Question: I'm trying to create a custom navigation bar with title and two custom baritems.
What I've done so far:
1. subclass a UINavigationBar
2. override '-(void) drawRect:(CGRect)rect' method, to draw image as a background
Now I get stuck when making right bar button item.
In my CustomBar class I've overriden 'pushNavigationItem' method as follows:
'''
- (void)pushNavigationItem:(UINavigationItem *)item animated:(BOOL)animated {
[super pushNavigationItem:item animated:NO];
item.rightBarButtonItem.customView.frame = CGRectMake(250, 5, 60,30);
}
'''
and in my view controller I've done something like:
'''
UIBarButtonItem *barButton = [[UIBarButtonItem alloc] initWithCustomView:myButton];
self.navigationController.navigationItem.rightBarButtonItem = barButton;
[self.navigationController.navigationBar pushNavigationItem:self.navigationItem animated:NO]
'''
but I always get SIGABRT when calling
'''
[super pushNavigationItem:item animated:NO];
'''
If I leave that line out, everything runs fine, but there is no button in the navigation bar.
What is the proper way to add custom bar button item to custom navigation bar?
EDIT:
For clarification, I've added an image.
This is what I need.

I'm trying to create the logout button on the right
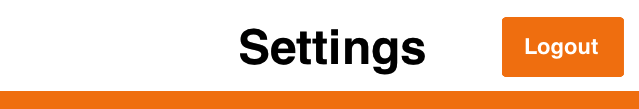
Answer: Have you tried removing'navigationController' while setting the item ? I used to do that for setting the title, never used to get the title.
Try '[[self navigationItem] setRightBarButtonItem:yourButton];'
In your case :
'''
UIBarButtonItem *barButton = [[UIBarButtonItem alloc] initWithCustomView:myButton];
self.navigationItem.rightBarButtonItem = barButton;'
'''